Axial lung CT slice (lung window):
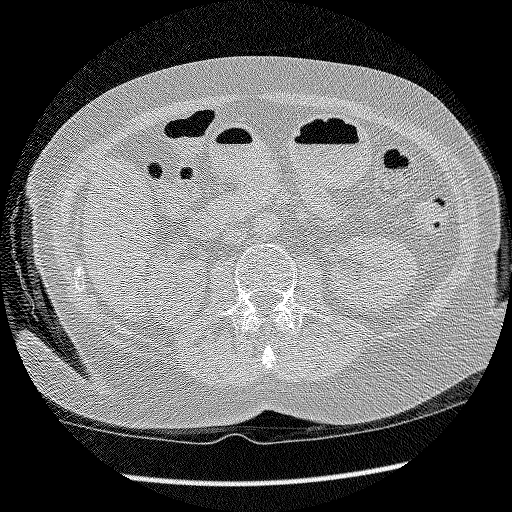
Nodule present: no